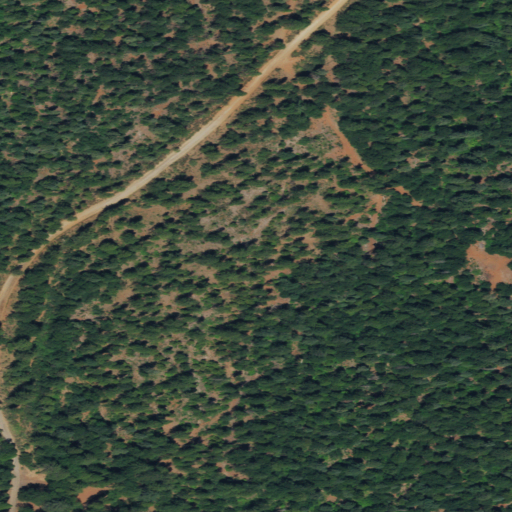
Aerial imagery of ridge(s) in California named Cohasset Ridge containing evergreen forest and open development